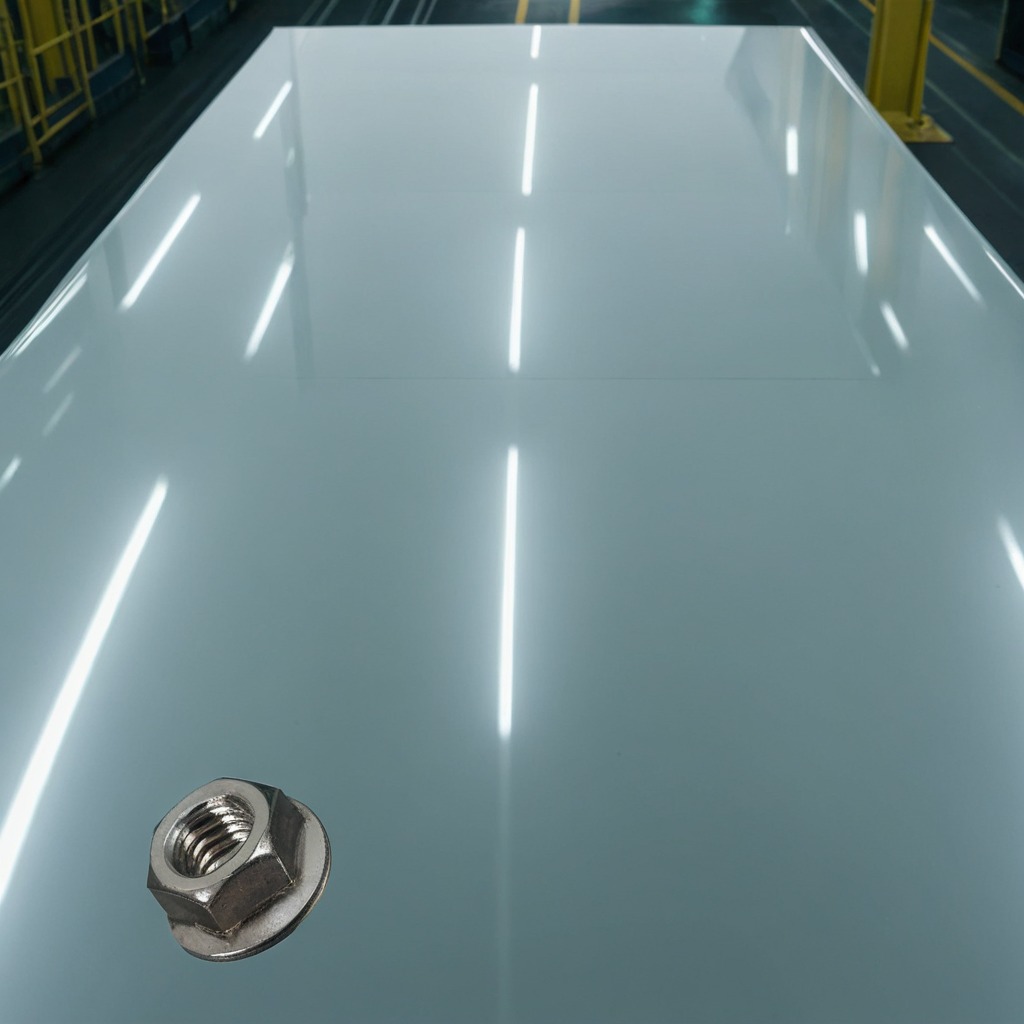
A metal nut lies on a high-gloss table in a ship maintenance bay industrial lighting.